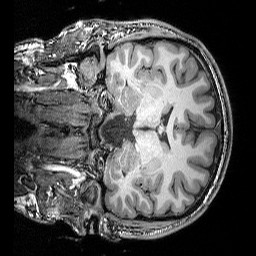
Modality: T1w
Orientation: coronal
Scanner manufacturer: siemens
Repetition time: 2.25 s
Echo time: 0.00418 s